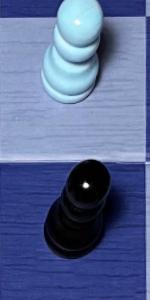
Label: Pawn_Black